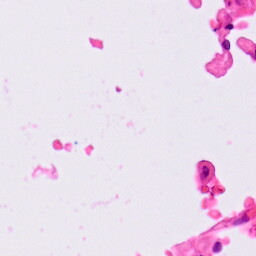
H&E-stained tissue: Lung